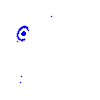
Particle: electron